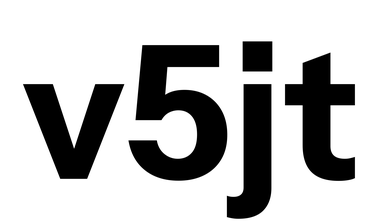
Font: InstrumentSans_Bold